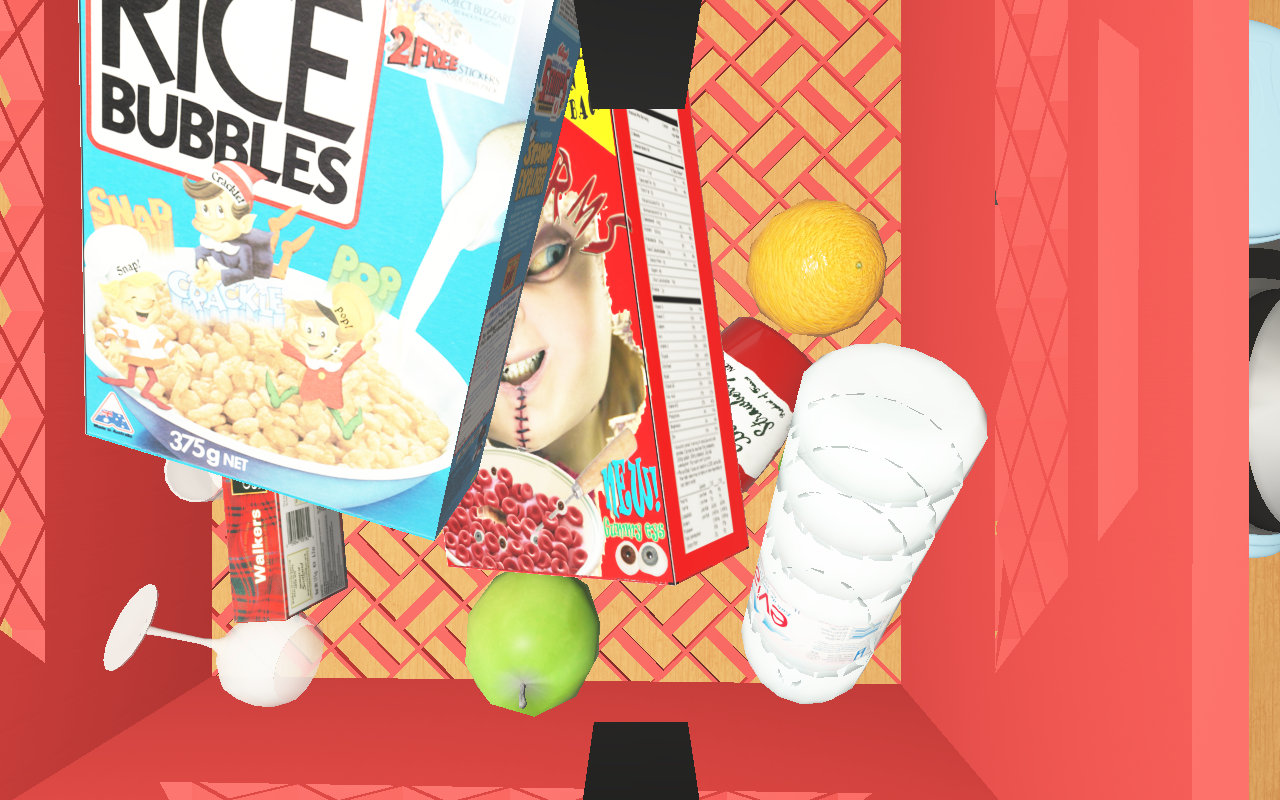
Objects in the scene:
carafe
water bottle
apple
apple
orange
orange
plate
glass
wineglass
biscuit box